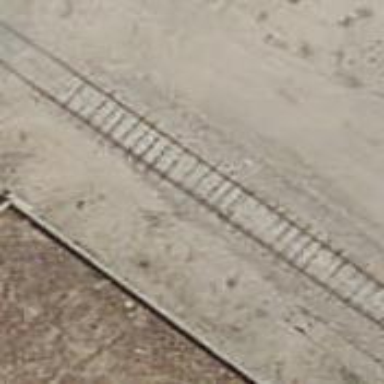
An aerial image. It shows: Rail yard with electrified contact lines for railway operations.